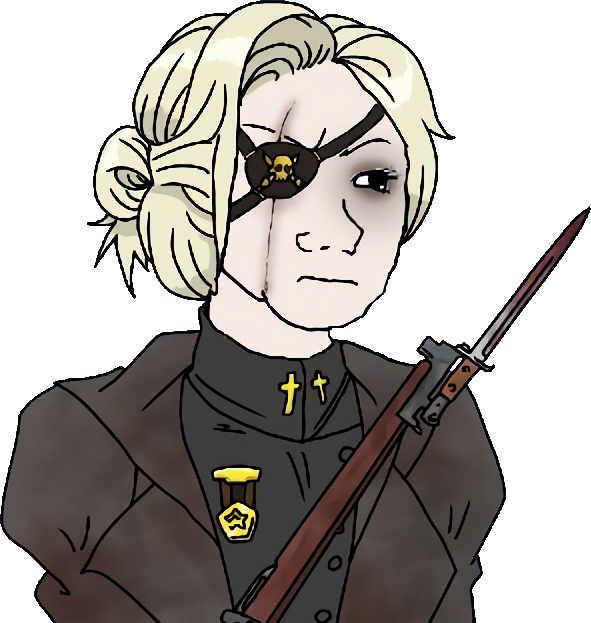
Label: 5_Trad_Wife